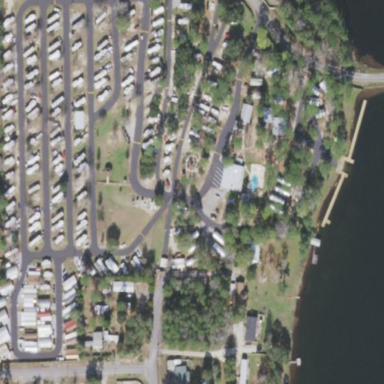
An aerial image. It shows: Caravan site for tourism.